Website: lowes
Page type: review-order
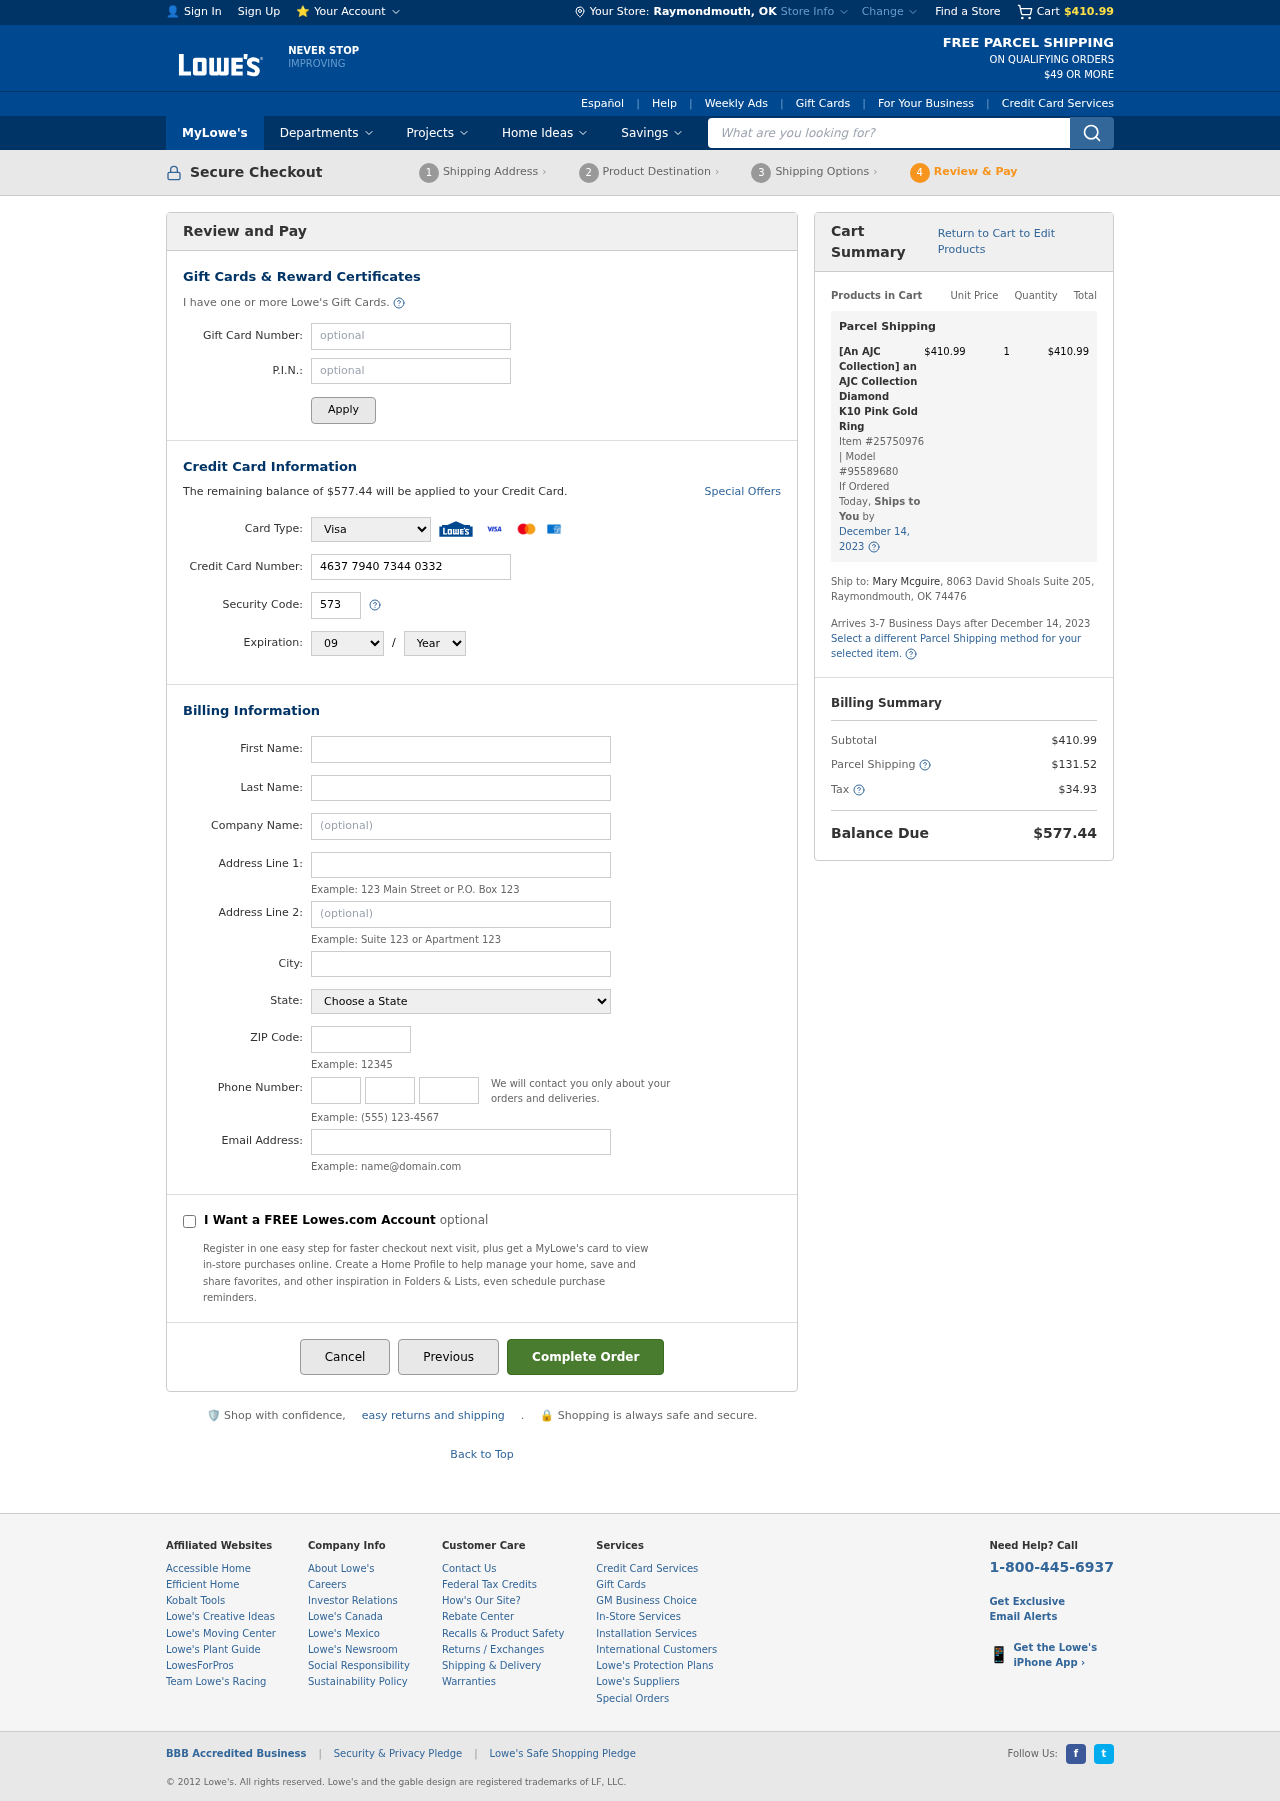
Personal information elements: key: PII_CARD_CVV
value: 573
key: PII_CARD_EXPIRY_MONTH
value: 09
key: PII_CARD_EXPIRY_YEAR
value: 30
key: PII_CARD_NUMBER
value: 4637 7940 7344 0332
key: PII_CARD_TYPE
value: Visa
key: PII_CITY
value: Raymondmouth
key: PII_CITY_STATE
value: Raymondmouth, OK
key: PII_COMPANY
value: Reeves, Cuevas and Cox
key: PII_EMAIL
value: mmcguire@hotmail.com
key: PII_FIRSTNAME
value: Mary
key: PII_LASTNAME
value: Mcguire
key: PII_PHONE_AREA
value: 977
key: PII_PHONE_PREFIX
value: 924
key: PII_PHONE_SUFFIX
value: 1146
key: PII_POSTCODE
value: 74476
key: PII_STATE
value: Oklahoma
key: PII_STREET
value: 8063 David Shoals Suite 205
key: PII_STREET2
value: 8063 David Shoals Suite 205
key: PII_STREET2
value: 778 Rogers Estates
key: PII_FULLNAME2
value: Mary Mcguire
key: PII_CITY_STATE_ZIP2
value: Raymondmouth, OK 74476
Product elements: key: PRODUCT1_NAME
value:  [An AJC Collection] an AJC Collection Diamond K10 Pink Gold Ring
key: PRODUCT1_PRICE
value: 410.99
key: PRODUCT1_QUANTITY
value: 1
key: PRODUCT1_ITEM_NUMBER
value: Item #25750976
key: PRODUCT1_MODEL_NUMBER
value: Model #95589680
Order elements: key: ORDER_SUBTOTAL
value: $410.99
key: ORDER_BALANCE_DUE
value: $577.44
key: ORDER_SHIPPING_DATE
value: December 14, 2023
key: ORDER_ITEM_TOTAL
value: $410.99
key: ORDER_SHIPPING_DATE2
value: December 14, 2023
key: ORDER_SHIPPING_COST
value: $131.52
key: ORDER_TAX
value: $34.93
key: ORDER_TOTAL
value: $577.44
Search elements: key: HEADER_SEARCH
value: What are you looking for?